Interaction volume radius: 10 \u00c5
Interaction volume height: 20 \u00c5
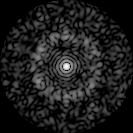
Disorder parameter: 0.8037